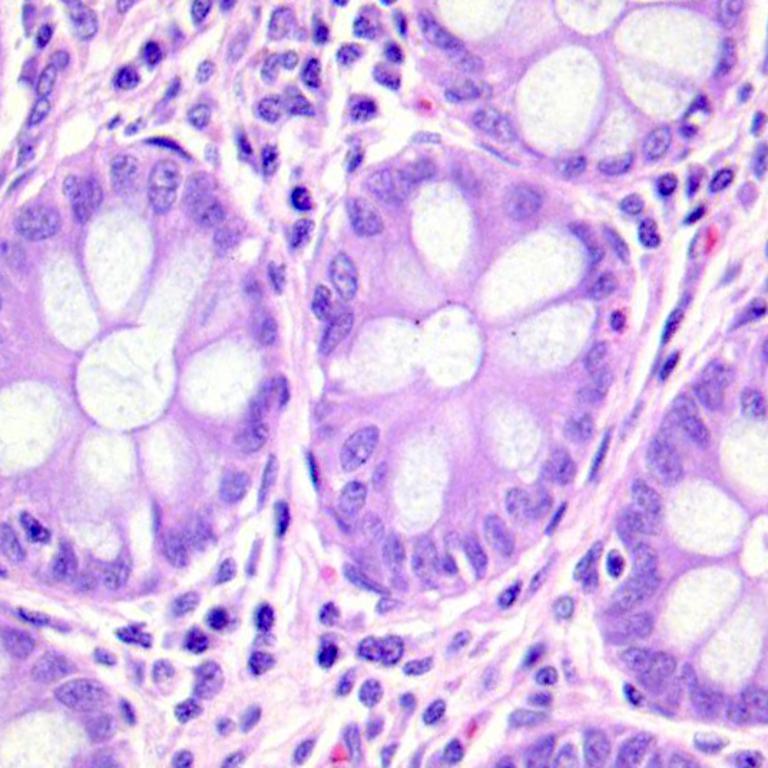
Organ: colon
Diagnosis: benign